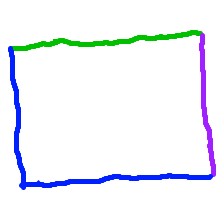
Shape: rectangle